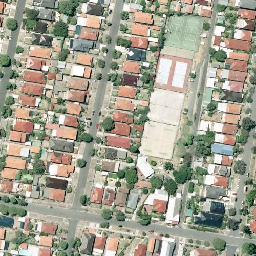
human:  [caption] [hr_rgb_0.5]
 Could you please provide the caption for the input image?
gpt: There are crossroads, two football fields and two basketball courts between the dense urban areas.

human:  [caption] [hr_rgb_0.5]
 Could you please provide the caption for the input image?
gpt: In the middle of the dense city is a crossroads, two football fields and two basketball courts.

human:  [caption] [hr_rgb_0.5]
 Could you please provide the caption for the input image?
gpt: There is a crossroads, two football fields and two basketball courts in the dense city center.

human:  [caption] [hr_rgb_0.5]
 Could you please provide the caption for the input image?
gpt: There is a crossroads in the middle of the dense city, with two football fields and two basketball courts.

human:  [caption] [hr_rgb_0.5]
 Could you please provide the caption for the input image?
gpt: In the center of the dense city, there is a crossroads, two football fields and two basketball courts.